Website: lowes
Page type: newsletter-management
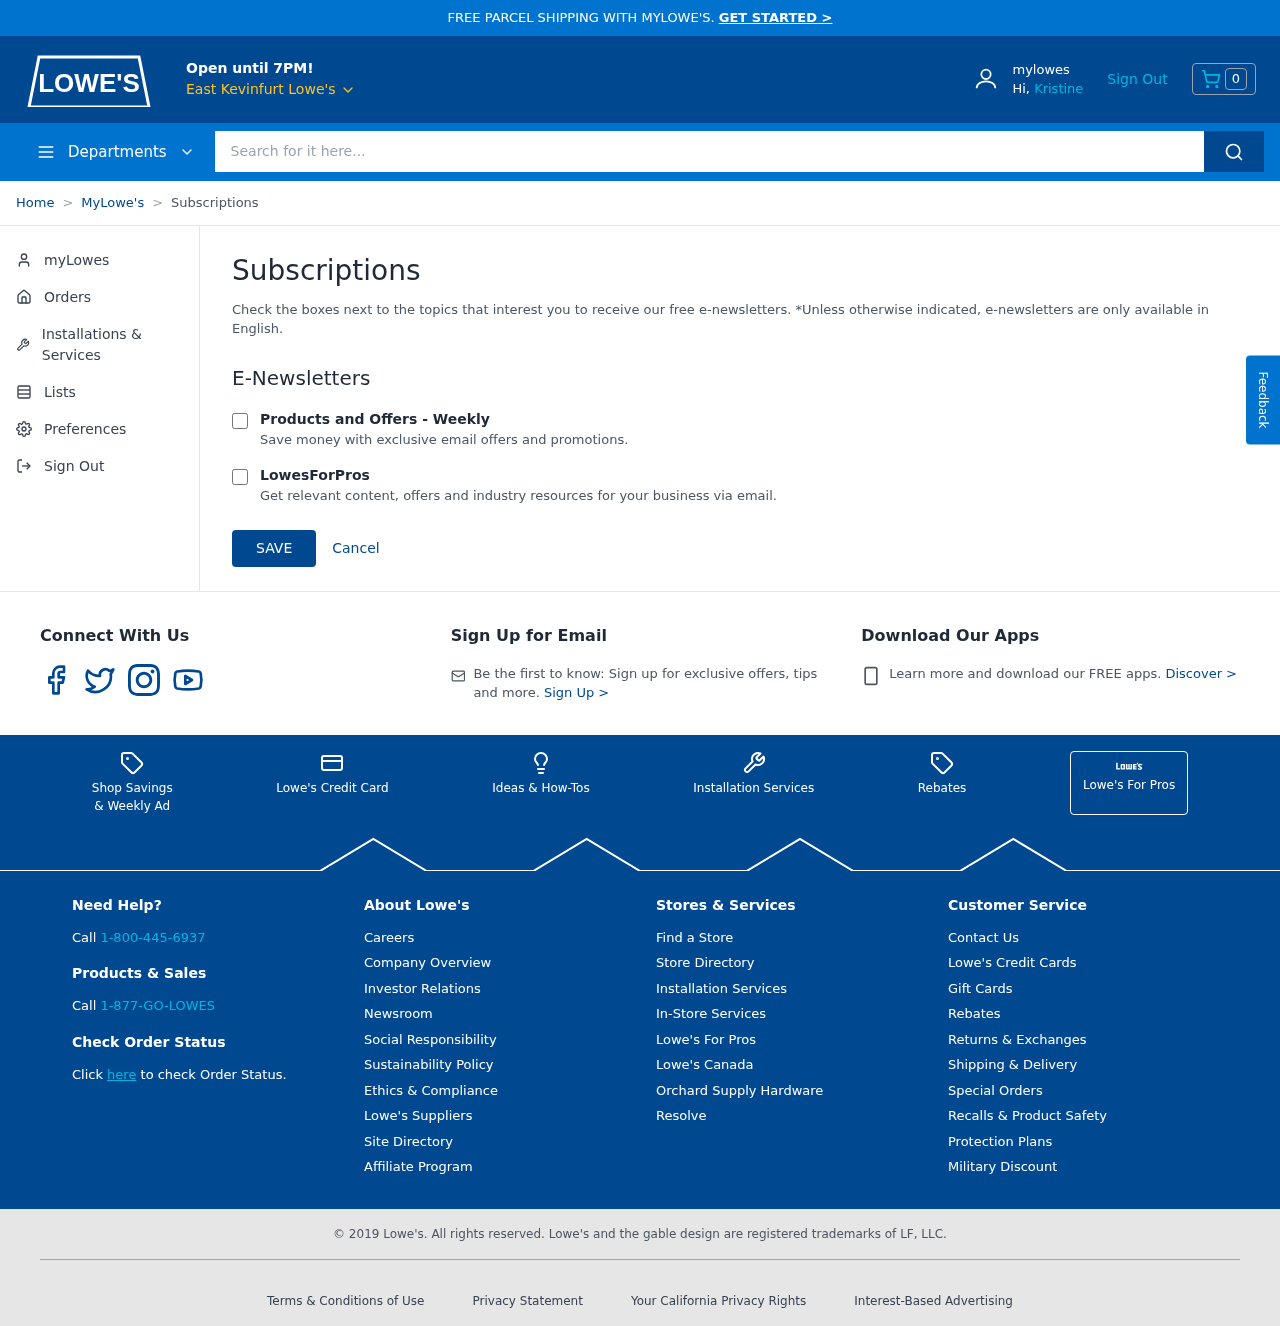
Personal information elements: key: PII_CITY
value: East Kevinfurt Lowe's
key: PII_FIRSTNAME
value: Kristine
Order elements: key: ORDER_NUM_ITEMS
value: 0
Search elements: key: HEADER_SEARCH
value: Search for it here...